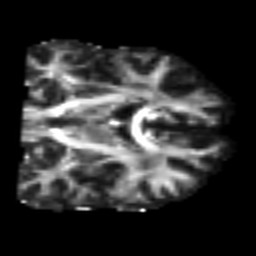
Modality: FA
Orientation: coronal
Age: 46
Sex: male
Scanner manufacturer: siemens
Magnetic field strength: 3 T
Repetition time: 4.999 s
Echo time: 0.07946 s